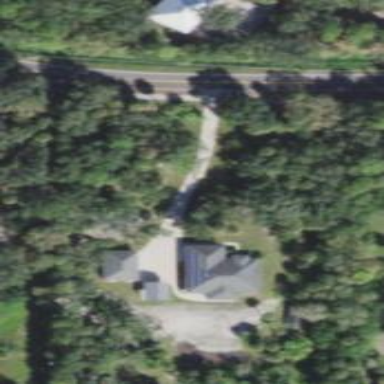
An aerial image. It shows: Driveway leading to service road.